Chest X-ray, AP view. Patient: 35 years old, sex M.
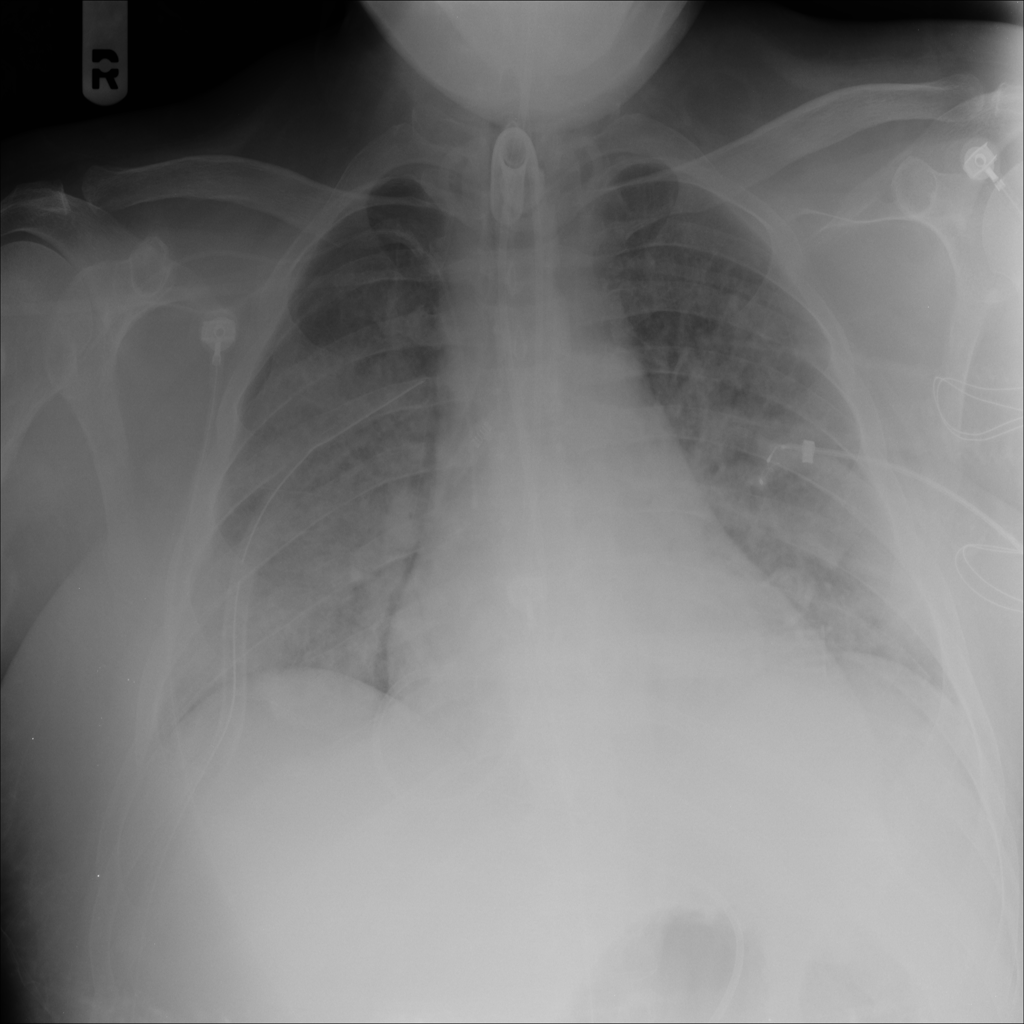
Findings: Pneumothorax